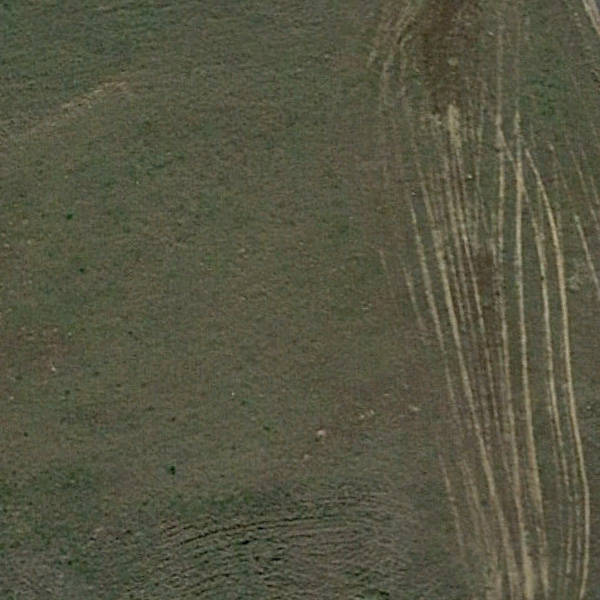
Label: Meadow